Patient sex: F
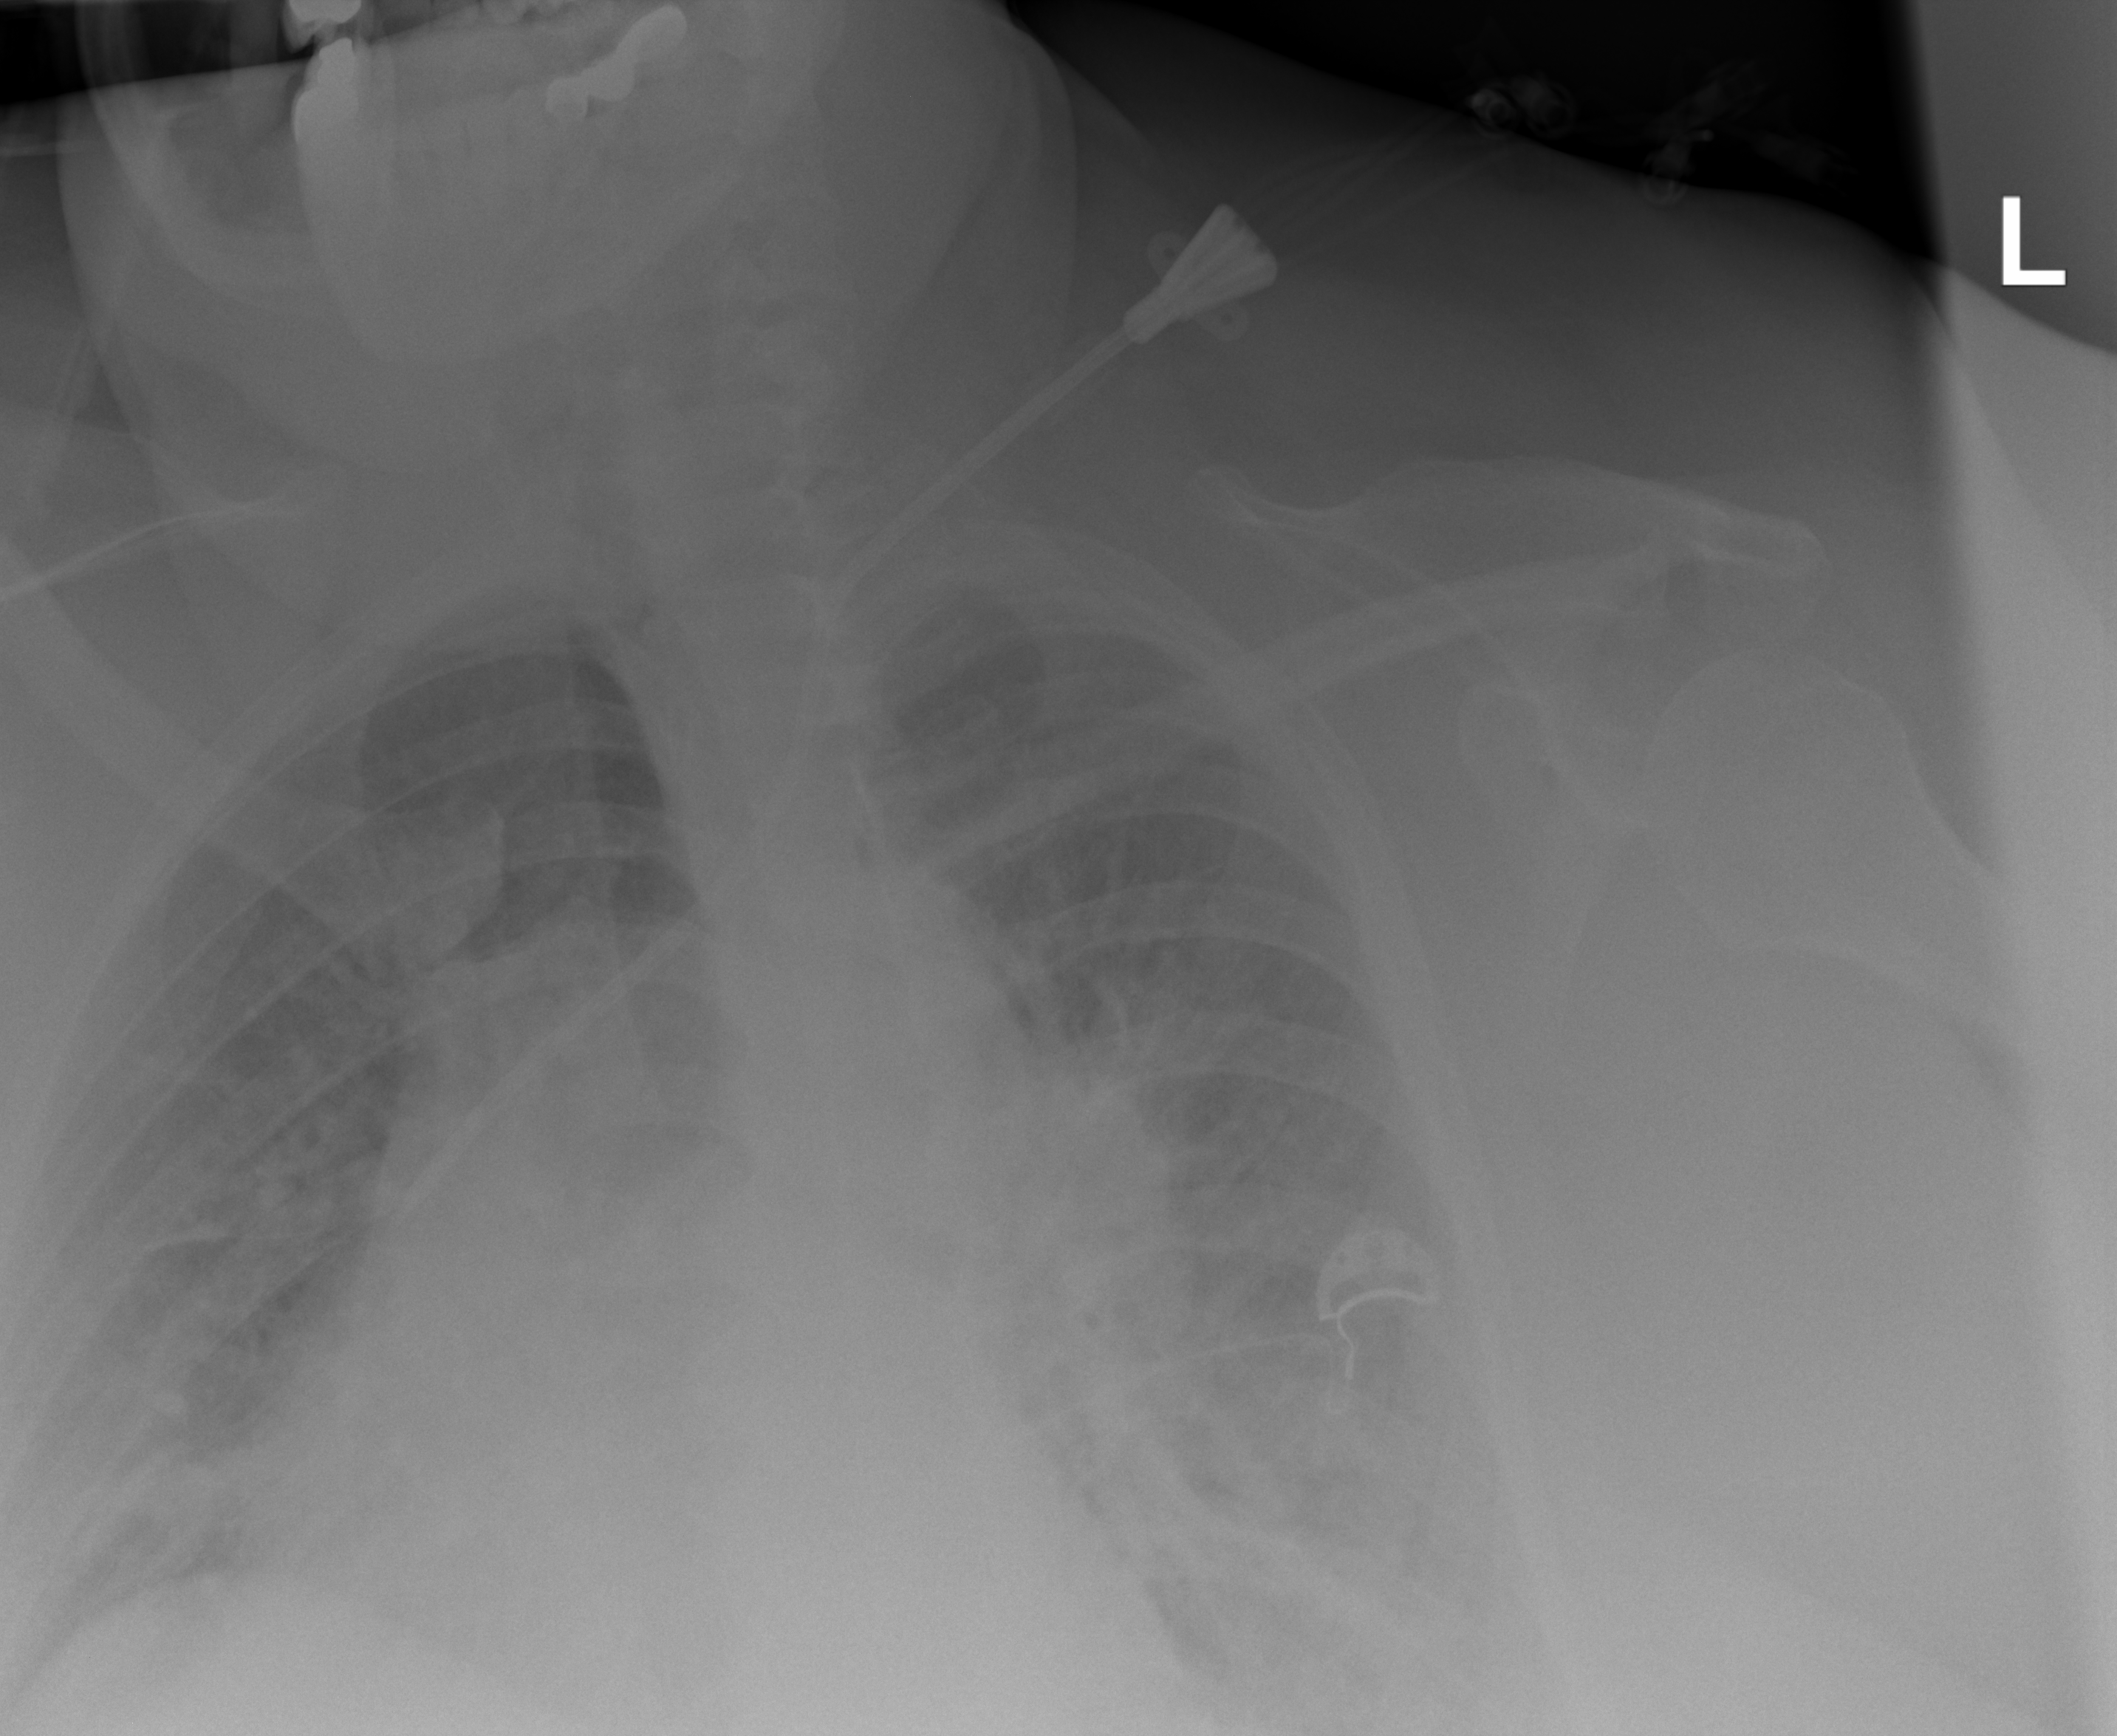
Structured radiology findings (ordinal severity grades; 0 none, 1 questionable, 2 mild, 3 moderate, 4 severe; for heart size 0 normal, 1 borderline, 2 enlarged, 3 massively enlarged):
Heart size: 3
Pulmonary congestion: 2
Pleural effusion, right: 0
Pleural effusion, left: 0
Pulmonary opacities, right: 0
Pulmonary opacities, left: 0
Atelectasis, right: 2
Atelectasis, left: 2